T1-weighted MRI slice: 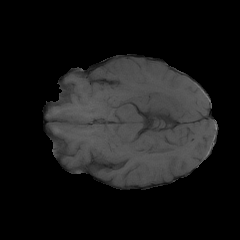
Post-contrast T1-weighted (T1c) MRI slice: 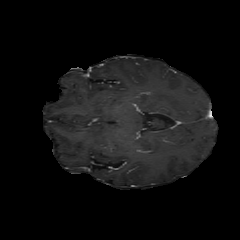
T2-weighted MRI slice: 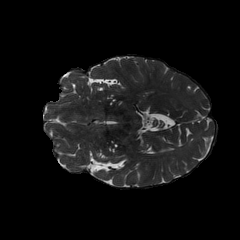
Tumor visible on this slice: no